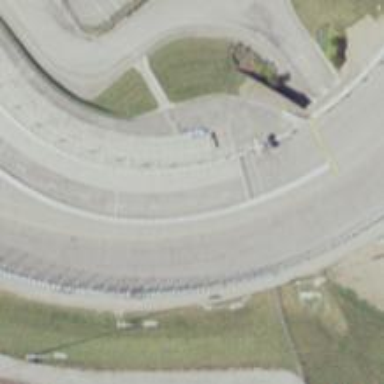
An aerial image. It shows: Raceway for motor sports.